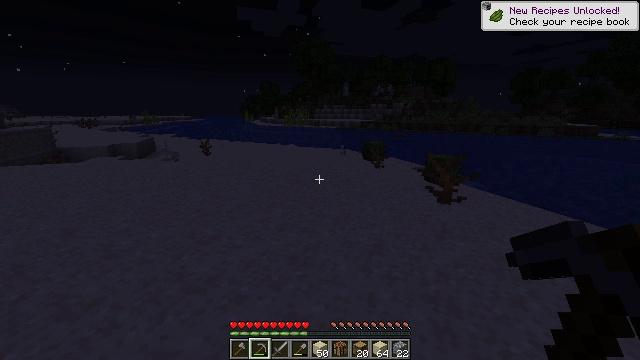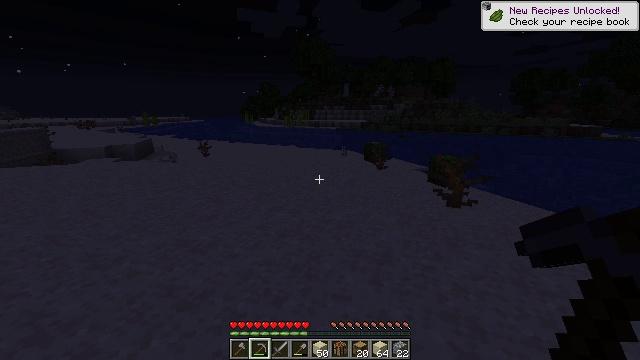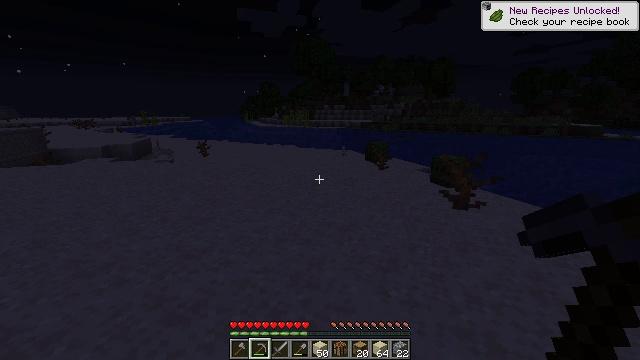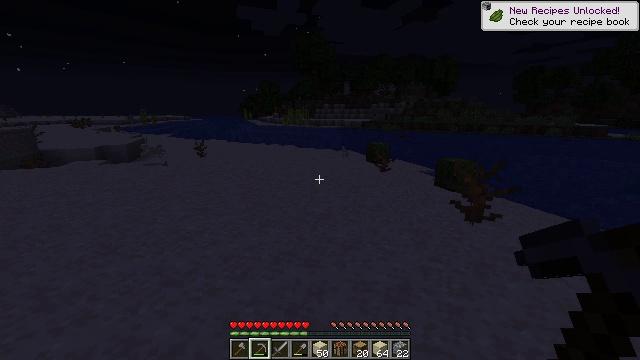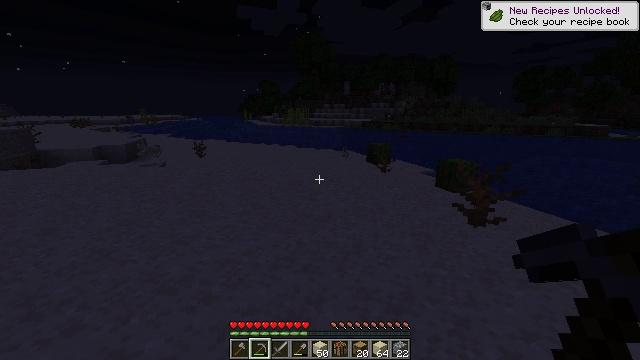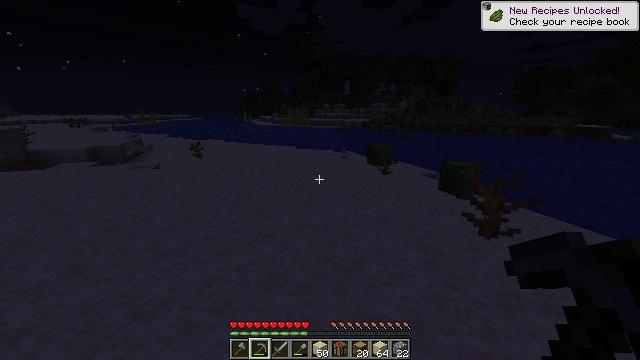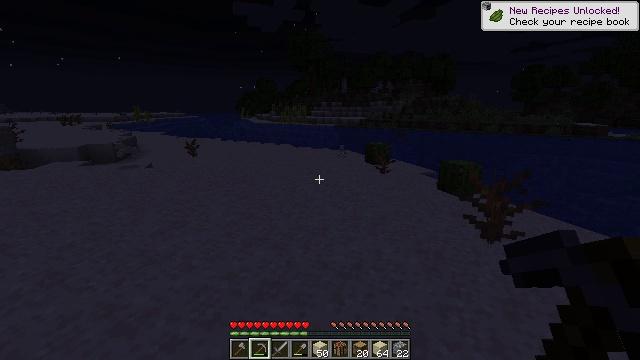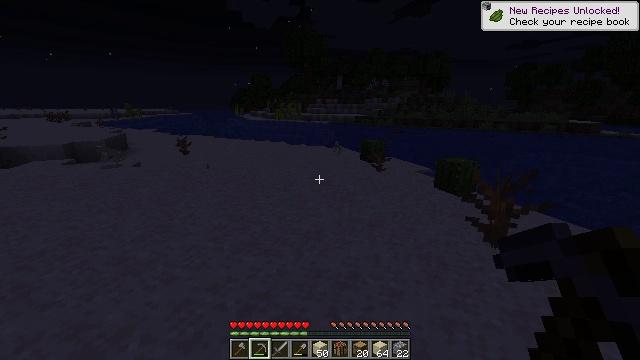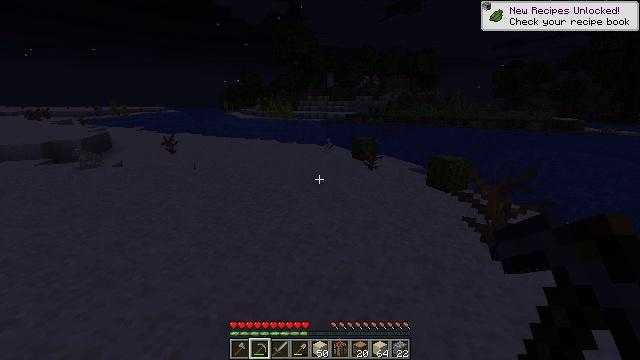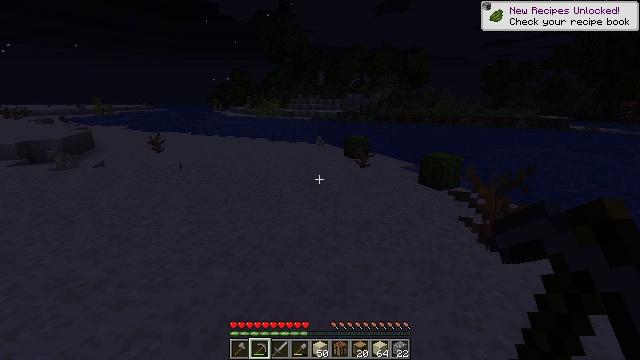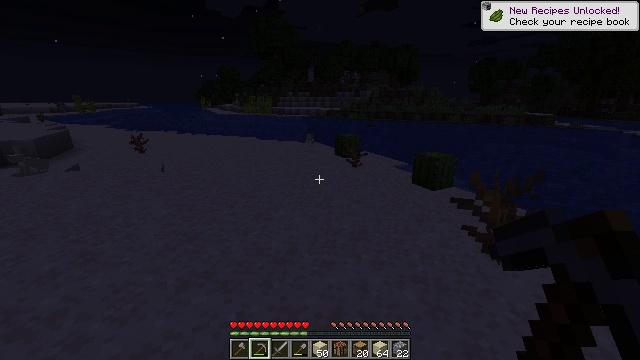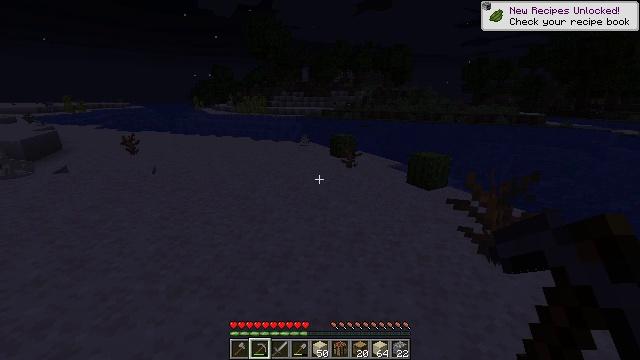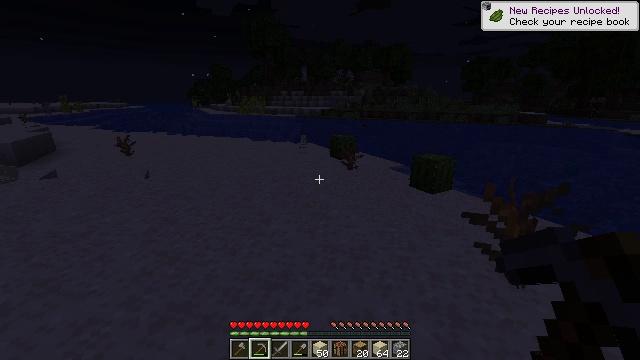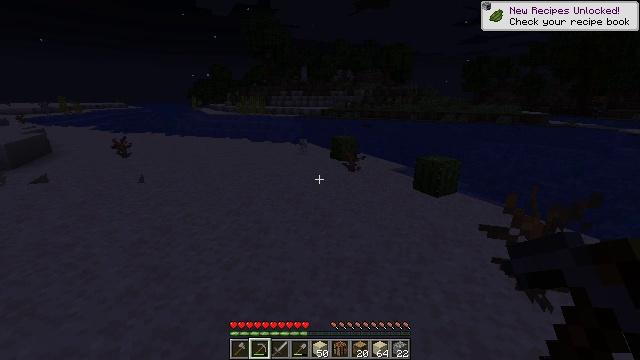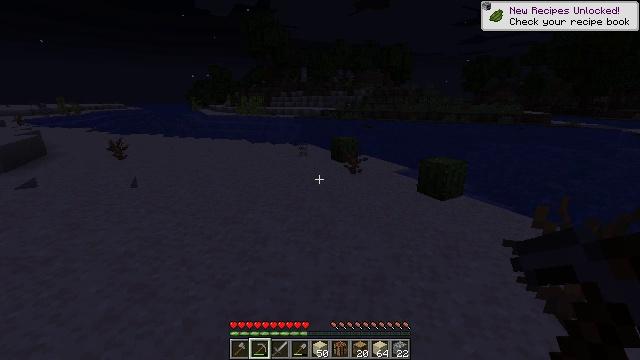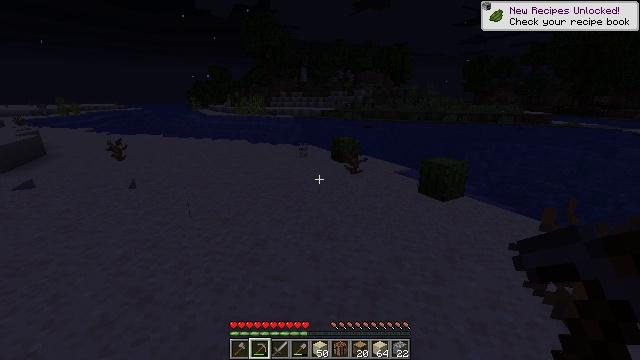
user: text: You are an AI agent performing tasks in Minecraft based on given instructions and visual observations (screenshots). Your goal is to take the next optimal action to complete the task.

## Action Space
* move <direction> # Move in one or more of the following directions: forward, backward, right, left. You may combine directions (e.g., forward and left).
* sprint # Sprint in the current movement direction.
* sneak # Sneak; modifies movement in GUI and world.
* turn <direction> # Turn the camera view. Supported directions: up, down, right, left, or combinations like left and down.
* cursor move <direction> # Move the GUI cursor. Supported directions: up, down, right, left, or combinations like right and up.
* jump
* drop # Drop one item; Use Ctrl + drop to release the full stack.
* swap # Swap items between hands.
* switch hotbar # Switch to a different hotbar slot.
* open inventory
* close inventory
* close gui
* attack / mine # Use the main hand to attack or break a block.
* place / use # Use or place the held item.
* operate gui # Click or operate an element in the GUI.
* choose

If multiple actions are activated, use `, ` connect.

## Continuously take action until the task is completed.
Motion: motion action
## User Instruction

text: Left click to mine the dead bush.
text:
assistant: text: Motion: move forward
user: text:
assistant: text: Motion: move forward
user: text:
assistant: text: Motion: move forward
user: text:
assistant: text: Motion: move forward
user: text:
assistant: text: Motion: move forward
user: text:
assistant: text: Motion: move forward
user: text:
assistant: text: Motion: move forward, turn right
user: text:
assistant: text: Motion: move forward, turn right
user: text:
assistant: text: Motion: move forward, turn right
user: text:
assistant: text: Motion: move forward, turn right
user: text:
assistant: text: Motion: move forward, turn right
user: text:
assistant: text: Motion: move forward
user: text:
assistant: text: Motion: move forward
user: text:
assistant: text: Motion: move forward
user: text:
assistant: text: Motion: move forward
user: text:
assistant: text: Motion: move forward
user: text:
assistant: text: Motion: turn right
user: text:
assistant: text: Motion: turn right
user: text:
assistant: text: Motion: turn right and up
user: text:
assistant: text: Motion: turn right and up
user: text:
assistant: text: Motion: turn right and up
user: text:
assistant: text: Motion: turn right and up
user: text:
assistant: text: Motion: move forward, turn right and up
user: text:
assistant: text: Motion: move forward, turn right
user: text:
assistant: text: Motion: move forward
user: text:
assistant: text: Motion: move forward
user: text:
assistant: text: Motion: move forward
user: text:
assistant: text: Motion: move forward
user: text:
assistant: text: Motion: move forward
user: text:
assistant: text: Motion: move forward